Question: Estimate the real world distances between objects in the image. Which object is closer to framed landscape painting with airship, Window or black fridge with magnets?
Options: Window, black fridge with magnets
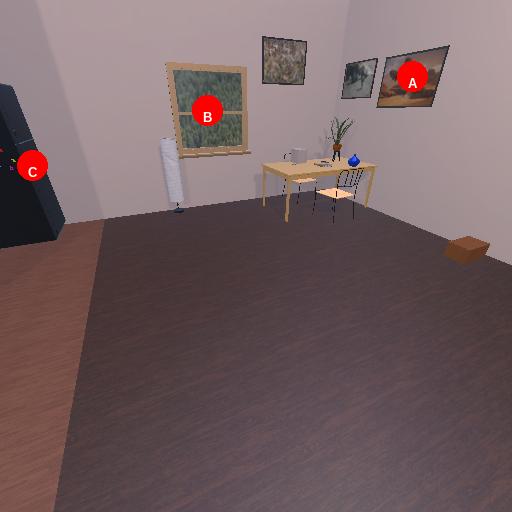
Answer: Window